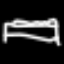
Label: bed